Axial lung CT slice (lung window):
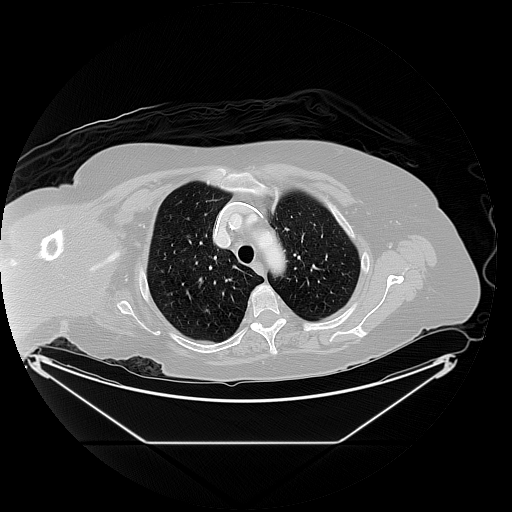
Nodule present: no